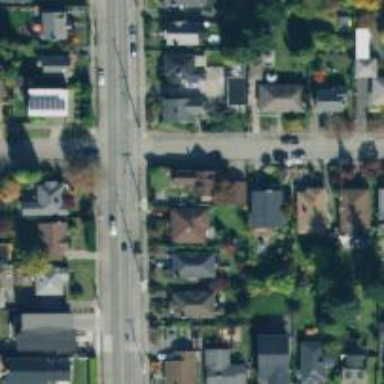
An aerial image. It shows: Residential road with separate sidewalk.